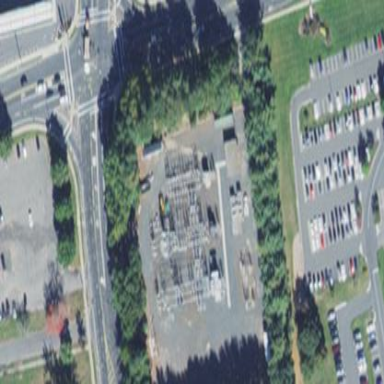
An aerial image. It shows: Outdoor distribution substation.